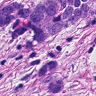
Metastatic tissue present: yes